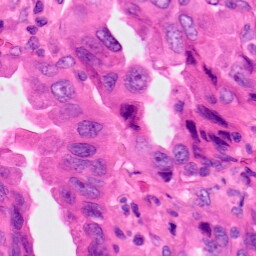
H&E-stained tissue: Lung